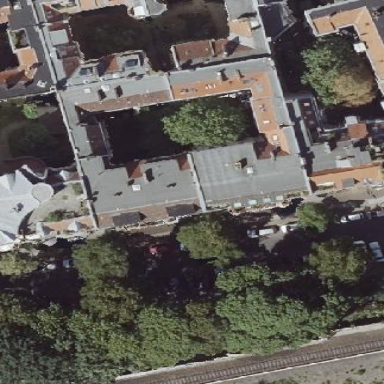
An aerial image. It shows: Unique apartment building with double saltbox roof shape.